Interaction volume radius: 5 \u00c5
Interaction volume height: 20 \u00c5
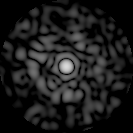
Disorder parameter: 0.9112